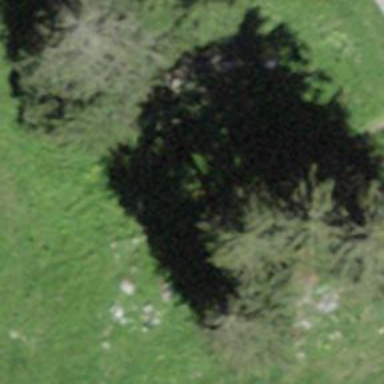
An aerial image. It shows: Needle-leaved tree in nature.